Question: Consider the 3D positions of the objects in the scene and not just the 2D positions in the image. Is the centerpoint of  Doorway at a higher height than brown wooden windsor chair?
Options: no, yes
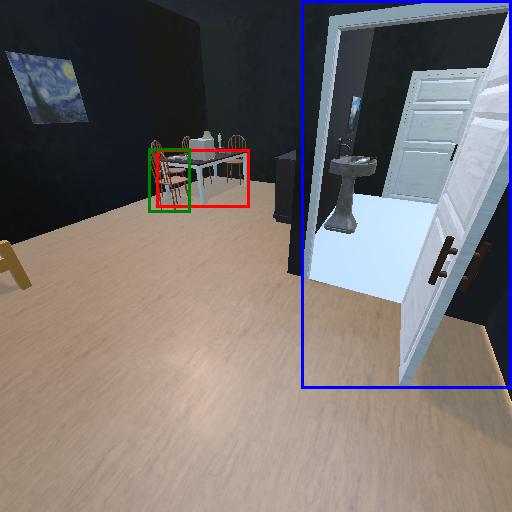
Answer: no